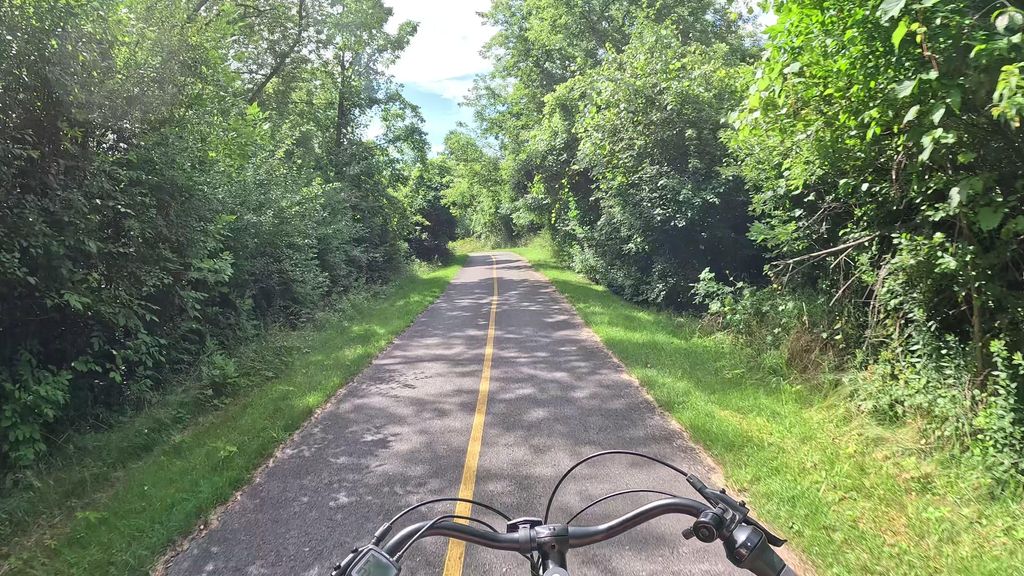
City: ottawa-gatineau